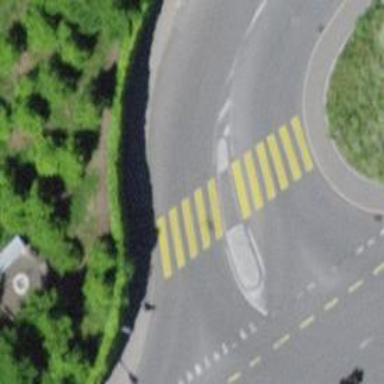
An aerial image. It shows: Uncontrolled zebra crossing with central island.